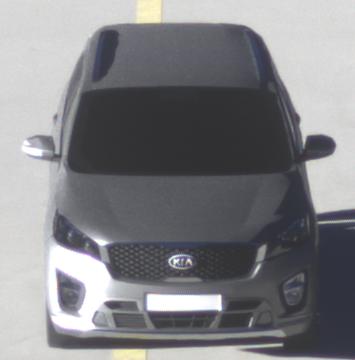
Make: KIA
Model: Sorento 2.2 CRDi
Detailed model: Sorento (UM)
Model produced from: 2015/03
Model produced until: 2017/10
Doors: 5
Color: gray
Road condition: dry road
Daytime: sunrise or sunset
Contrast: high contrast